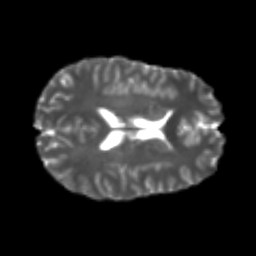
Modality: T2w
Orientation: axial
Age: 22
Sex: male
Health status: healthy
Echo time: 0.074 s